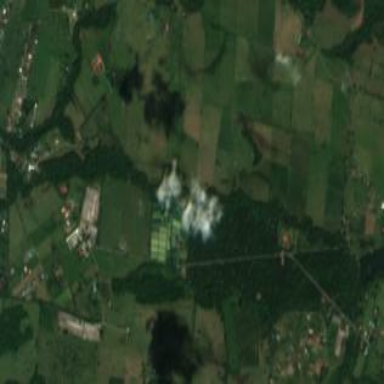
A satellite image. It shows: Orchard filled with oil palms.